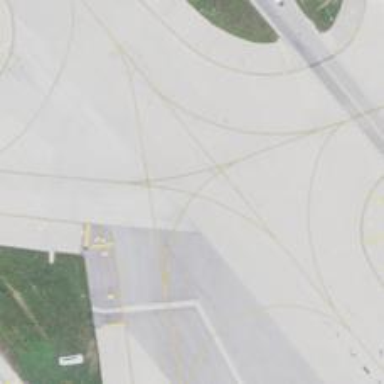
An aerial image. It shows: Image of taxiway at airport.